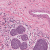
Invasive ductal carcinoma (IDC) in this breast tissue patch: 0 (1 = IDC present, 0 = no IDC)